九年级 · 组合几何学
(本小题8.0分)

如图, 已知矩形 $A B C D$ 中, $A B=8, A D=6$, 点 $E$ 是边 $C D$ 上一个动点, 连接 $A E$, 将 $\triangle A E D$ 沿直线 $A E$ 翻折得 $\triangle A E F$.

(1) 当点 $C$ 落在射线 $A F$ 上时, 求 $D E$ 的长;

(2)以 $F$ 为圆心, $F B$ 长为半径作圆 $F$, 当 $A D$ 与圆 $F$ 相切时, 求 $\cos \angle F A B$ 的值;

(3) 若 $P$ 为 $A B$ 边上一点, 当边 $C D$ 上有且仅有一点 $Q$ 满 $\angle B Q P=45^{\circ}$, 直接写出线段 $B P$ 长的取值范围.
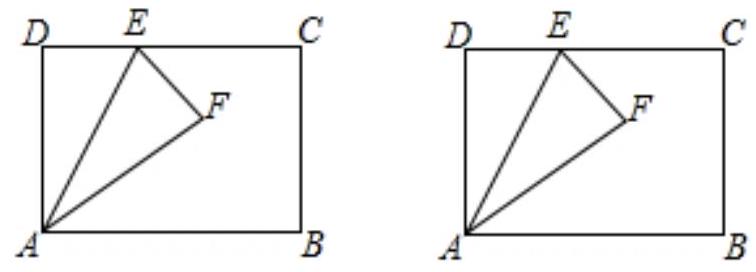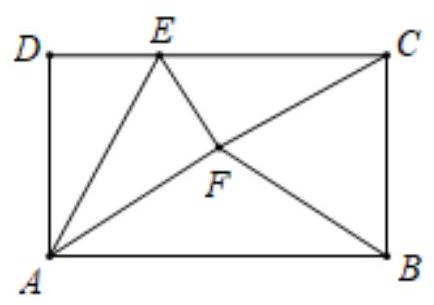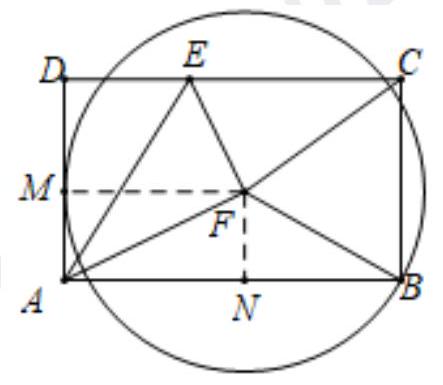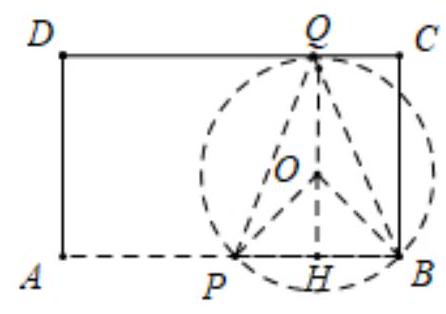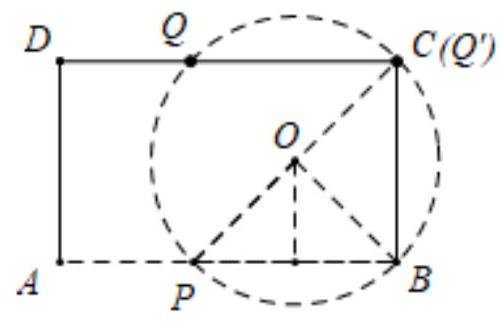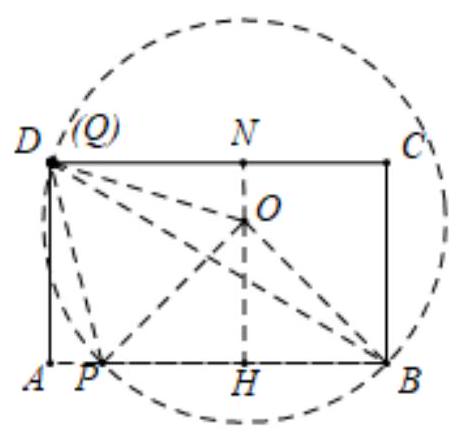
答案: 解: (1)如图1中, 设 $D E=x$, 则 $E F=D E=x, C E=8-x$.

图1

$\because$ 四边形 $A B C D$ 是矩形,

$\therefore \angle D=90^{\circ}$,

$\because A D=B C=6, A B=C D=8$,

$$
\therefore A C=\sqrt{A D^{2}+C D^{2}}=10
$$

$\because A D=A F=6, \angle A F E=\angle D=\angle E F C=90^{\circ}$

$\therefore C F=A C-A F=4$,

在Rt $\triangle E F C$ 中, 则有: $x^{2}+4^{2}=(8-x)^{2}$,

解得 $x=3$,

$\therefore D E=3$.

(2)如图2中, 设 $\odot F$ 与 $A D$ 相切的切点为 $M$, 连接 $F M$, 作 $F N \perp A B$ 于 $N$, 则四边形 $A M F N$ 是矩形.

图2

设 $A M=F N=x, A N=F M=F B=y$,

则有, $\left\{\begin{array}{l}x^{2}+y^{2}=36 \\ x^{2}+(8-y)^{2}=y^{2}\end{array}\right.$

解得 $y=-8+2 \sqrt{41}$, (负的已经舍弃),

$\therefore A N=-8+2 \sqrt{41}$,

$$
\therefore \cos \angle F A B=\frac{A N}{A F}=\frac{-4+\sqrt{41}}{3}
$$

(3)以 $P B$ 为斜边构造等腰直角三角形 $O P B$, 以 $O$ 为圆心, $O P$ 为半径作 $\odot O$.

如图3 - 1中, 当 $\odot O$ 与 $C D$ 相切于点 $Q$ 时, 满足条件 $\angle P A B=\frac{1}{2} \angle P O B=45^{\circ}$.

连接 $Q O$, 延长 $Q O$ 交 $A B$ 于 $H$. 设 $O H=P H=B H=m$,

则 $O P=O Q=\sqrt{2} m$

图3-1

$\because Q H=A Q=6$,

$$
\therefore m+\sqrt{2} m=6
$$

$\therefore m=6(\sqrt{2}-1)$,

$$
\therefore B P=2 m=12 \sqrt{2}-12
$$

如图3 -2 中, 当 $\odot O$ 经过点 $C$ 时, $P B=B C=6$.

图3-2

如图3 - 3 中, 当 $\odot O$ 经过点 $D$ 时, 作 $O H \perp A B$ 于 $H$, 交 $C D$ 于 $N$.

设 $O H=P H=B H=n$, 则 $O D=O P=\sqrt{2} n, O N=6-n, D N=8-n$,

图3-3

在Rt $\triangle D O N$ 中, 则 $(\sqrt{2} n)^{2}=(6-n)^{2}+(8-n)^{2}$

解得 $n=\frac{25}{7}$

$$
\therefore B P=2 n=\frac{50}{7}
$$

观察图象可知, 满足条件的 $B P$ 的值为 $B P=12 \sqrt{2}-12$ 或 $6<B P \leq \frac{50}{7}$.

【解析】本题属于圆综合题, 考查了矩形的性质, 直线与圆的位置关系, 解直角三角形, 圆周角定理等知识, 解题的关键是学会利用参数构建方程或方程组解决问题, 学会用分类讨论的思想思考问题, 属于中考压轴题.

(1)如图1中, 当点 $C$ 落在射线 $A F$ 上时, 设 $D E=x$, 则 $E F=D E=x, C E=8-x$, 根据勾股定理,列出方程，即可求解;

(2)如图2中, 设 $\odot F$ 与 $A D$ 相切的切点为 $M$, 连接 $F M$, 作 $F N \perp A B$ 于 $N$, 则四边形 $A M F N$ 是矩形,设 $A M=F N=x, A N=F M=F B=y$, 构建方程组只要求出 $y$ 即可解决问题.

(3)以 $P B$ 为底边作等腰直角三角形 $\triangle P M B$, 以点 $M$ 为圆心, $M P$ 为半径作圆 $M$, 分三类: (1)当圆 $M$与 $C D$ 相切时, 求出 $B P$ 的值; (2)当圆 $M$ 过点 $C$ 时, 求出 $B P$ 的值; (3)当圆 $M$ 过点 $D$ 时, 求出 $B P$ 的值,进而, 可求出 $B P$ 的范围.